Question: Please take a look at this picture:

How can this red bar at the top can be implemented? I think it must be displayed while the app is in the background. I have no idea what's that and how it's done.
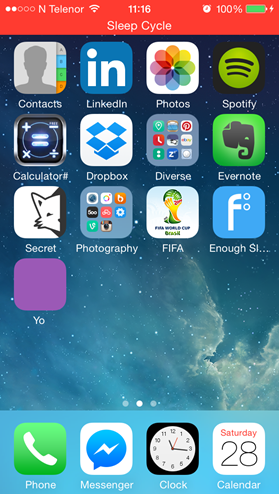
Answer: There are several ways to make an app run in the background. These are called background modes. At the time of this writing there are total 5 basic background modes -- including audio, location, VoIP, Newsstand etc.
For Audio you get a red bar, for location you get no bar, for VoIP you get a green bar and so on.
Making the app run in the background has 2 steps:
1. Make the API call -- for location based app, call CLLocationManager, for audio start a audioSession.
2. Specify the background mode in the info.plist file
Also, there is a temporary background mode where the app runs for a finite time in the background to complete some initiated download.
Check out this detailed tutorial on all of the background modes:
<URL>
---
I am not sure what is your purpose here, but remember misusing the background mode may not make Apple quite happy when reviewing for Appstore submission.